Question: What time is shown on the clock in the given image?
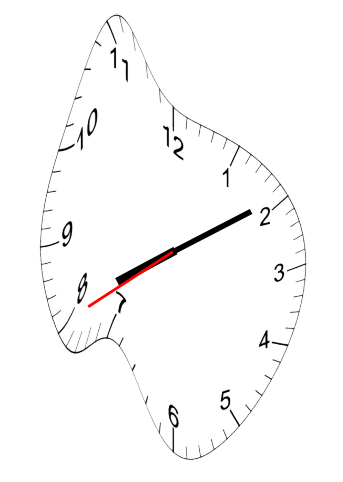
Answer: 08:09:40